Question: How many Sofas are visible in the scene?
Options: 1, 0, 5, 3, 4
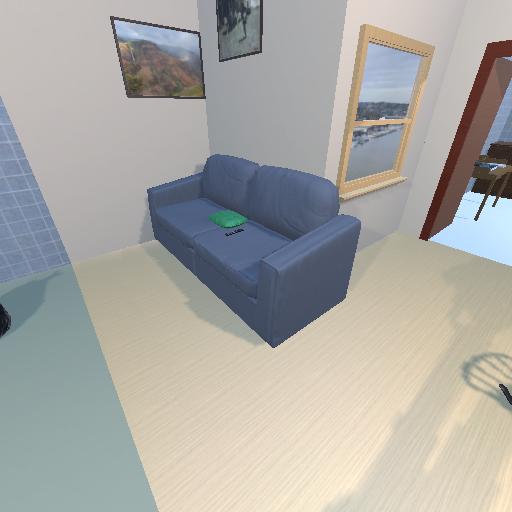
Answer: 1